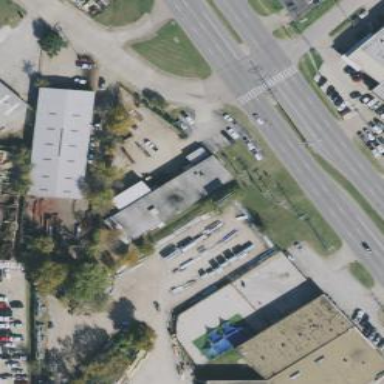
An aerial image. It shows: Warehouse.